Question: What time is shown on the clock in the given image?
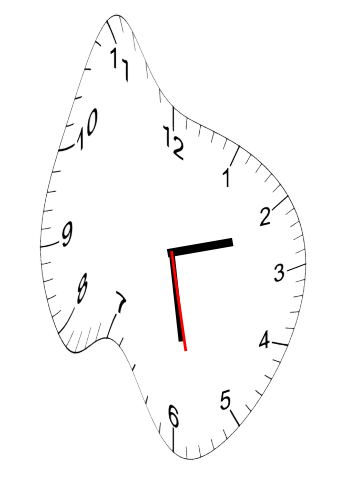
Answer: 02:28:28